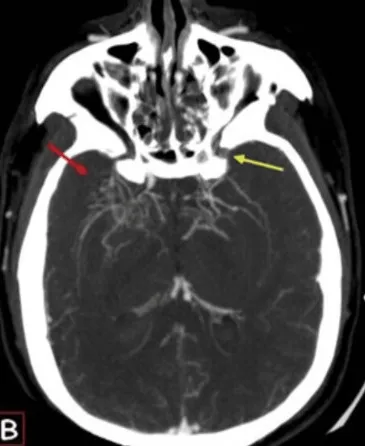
CT angiography (B) showing the bilateral stenosis of the terminal portion of the internal carotid artery, middle and anterior cerebral arteries with a more pronounced lenticulostriate collateral network on the right side (red arrow), and abnormal collateral vessels from the branches of the external carotid artery on the left side (yellow arrow).
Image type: radiology (ct)